Question: I am creating a financial app and need to show a table with section headers and many grids.
In the attached screenshot I am almost there. I need the first column to Left align (start) and the rows to be about double their default height.
'''
var content = new TableView
{
Intent = TableIntent.Data,
Root = new TableRoot("Performance"),
BackgroundColor = Color.Green
};
content.Root.Add(GetTableSection("Monthly", Model.Monthly);
.................
private TableSection GetTableSection(string title, List<PerformanceRow> performanceRows)
{
TableSection section = new TableSection()
{
Title = title
};
foreach (var row in performanceRows)
{
Grid grid = new Grid
{
VerticalOptions = LayoutOptions.FillAndExpand,
HeightRequest = 100, //?????????
BackgroundColor = Color.Red,
ColumnDefinitions =
{
new ColumnDefinition {Width = new GridLength(.3, GridUnitType.Star)},
new ColumnDefinition {Width = new GridLength(.3, GridUnitType.Star)},
new ColumnDefinition {Width = new GridLength(.3, GridUnitType.Star)},
}
};
//First Row
grid.Children.Add(new Label {Text = row.Title, HorizontalOptions = LayoutOptions.Start}, 1, 0);
grid.Children.Add(new Label {Text = "Market Value"}, 2, 0);
grid.Children.Add(new Label {Text = row.MarketValue.ToString("C"), HorizontalOptions = LayoutOptions.End}, 3, 0);
//Second Row
grid.Children.Add(new Label {Text = " "}, 1, 1);
grid.Children.Add(new Label {Text = "Return"}, 2, 1);
grid.Children.Add(new Label {Text = row.ReturnRate.ToString("C"), HorizontalOptions = LayoutOptions.End}, 3, 1);
section.Add(new ViewCell()
{
View = grid,
Height = 100 //??????????
});
}
return section;
}
'''

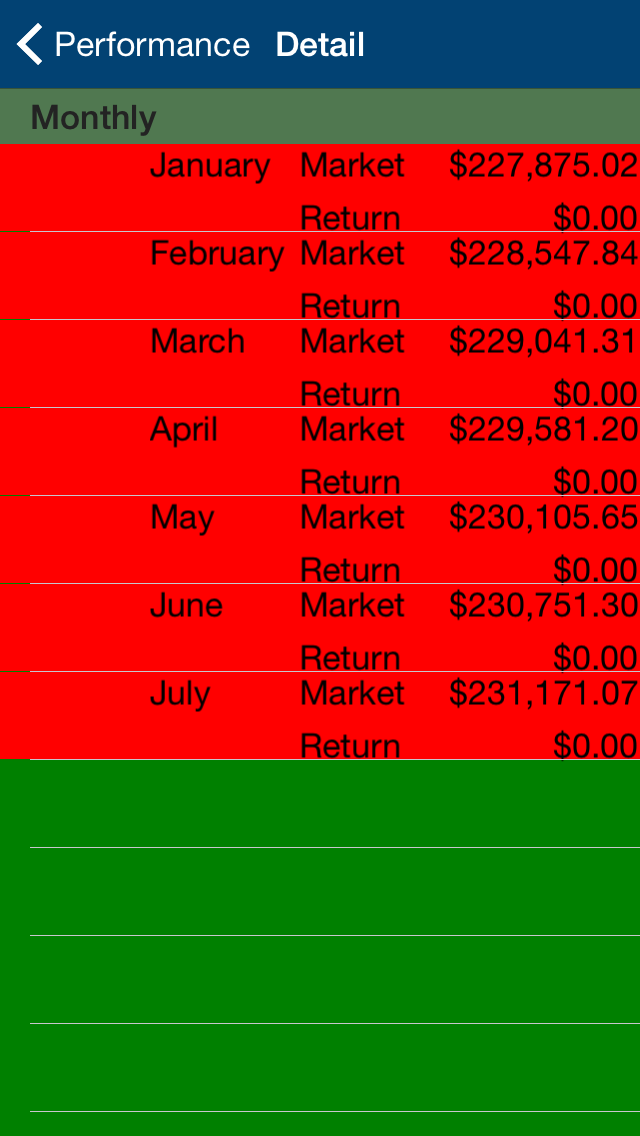
Answer: This worked:
Set the UnevenRows to true for the tableview, then the table intent to rows